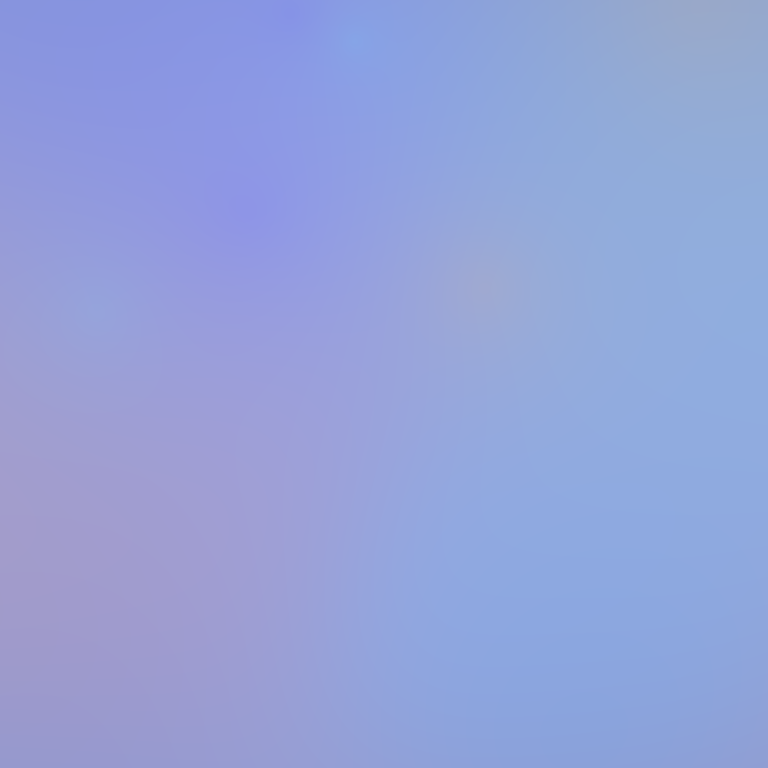
Abstract light effect, smooth gradient from soft lavender to light blue, calm atmosphere, diffuse glow, no room, no furniture, no objects.